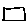
Label: square